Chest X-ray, PA view. Patient: 14 years old, sex M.
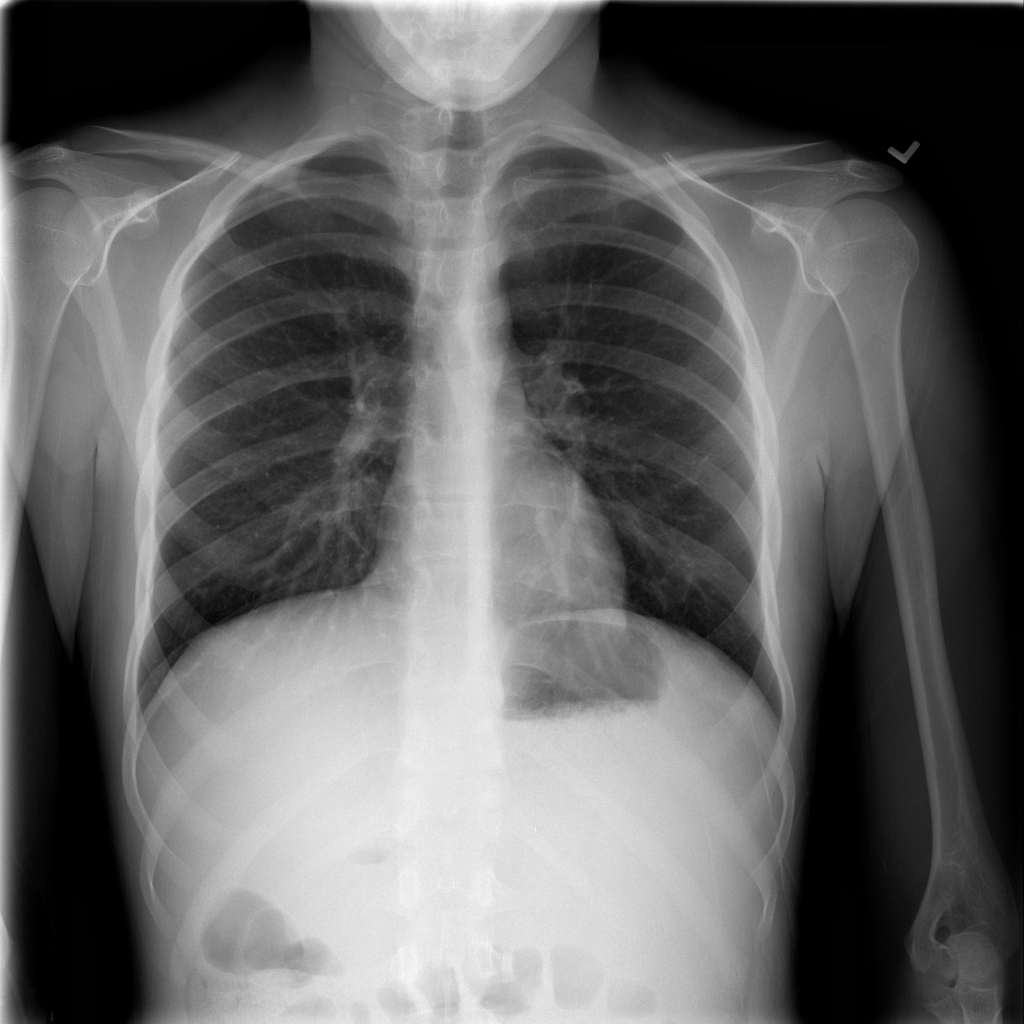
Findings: No Finding